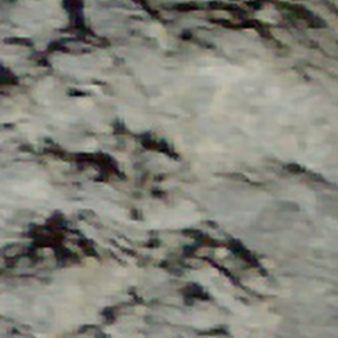
Label: other